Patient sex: F
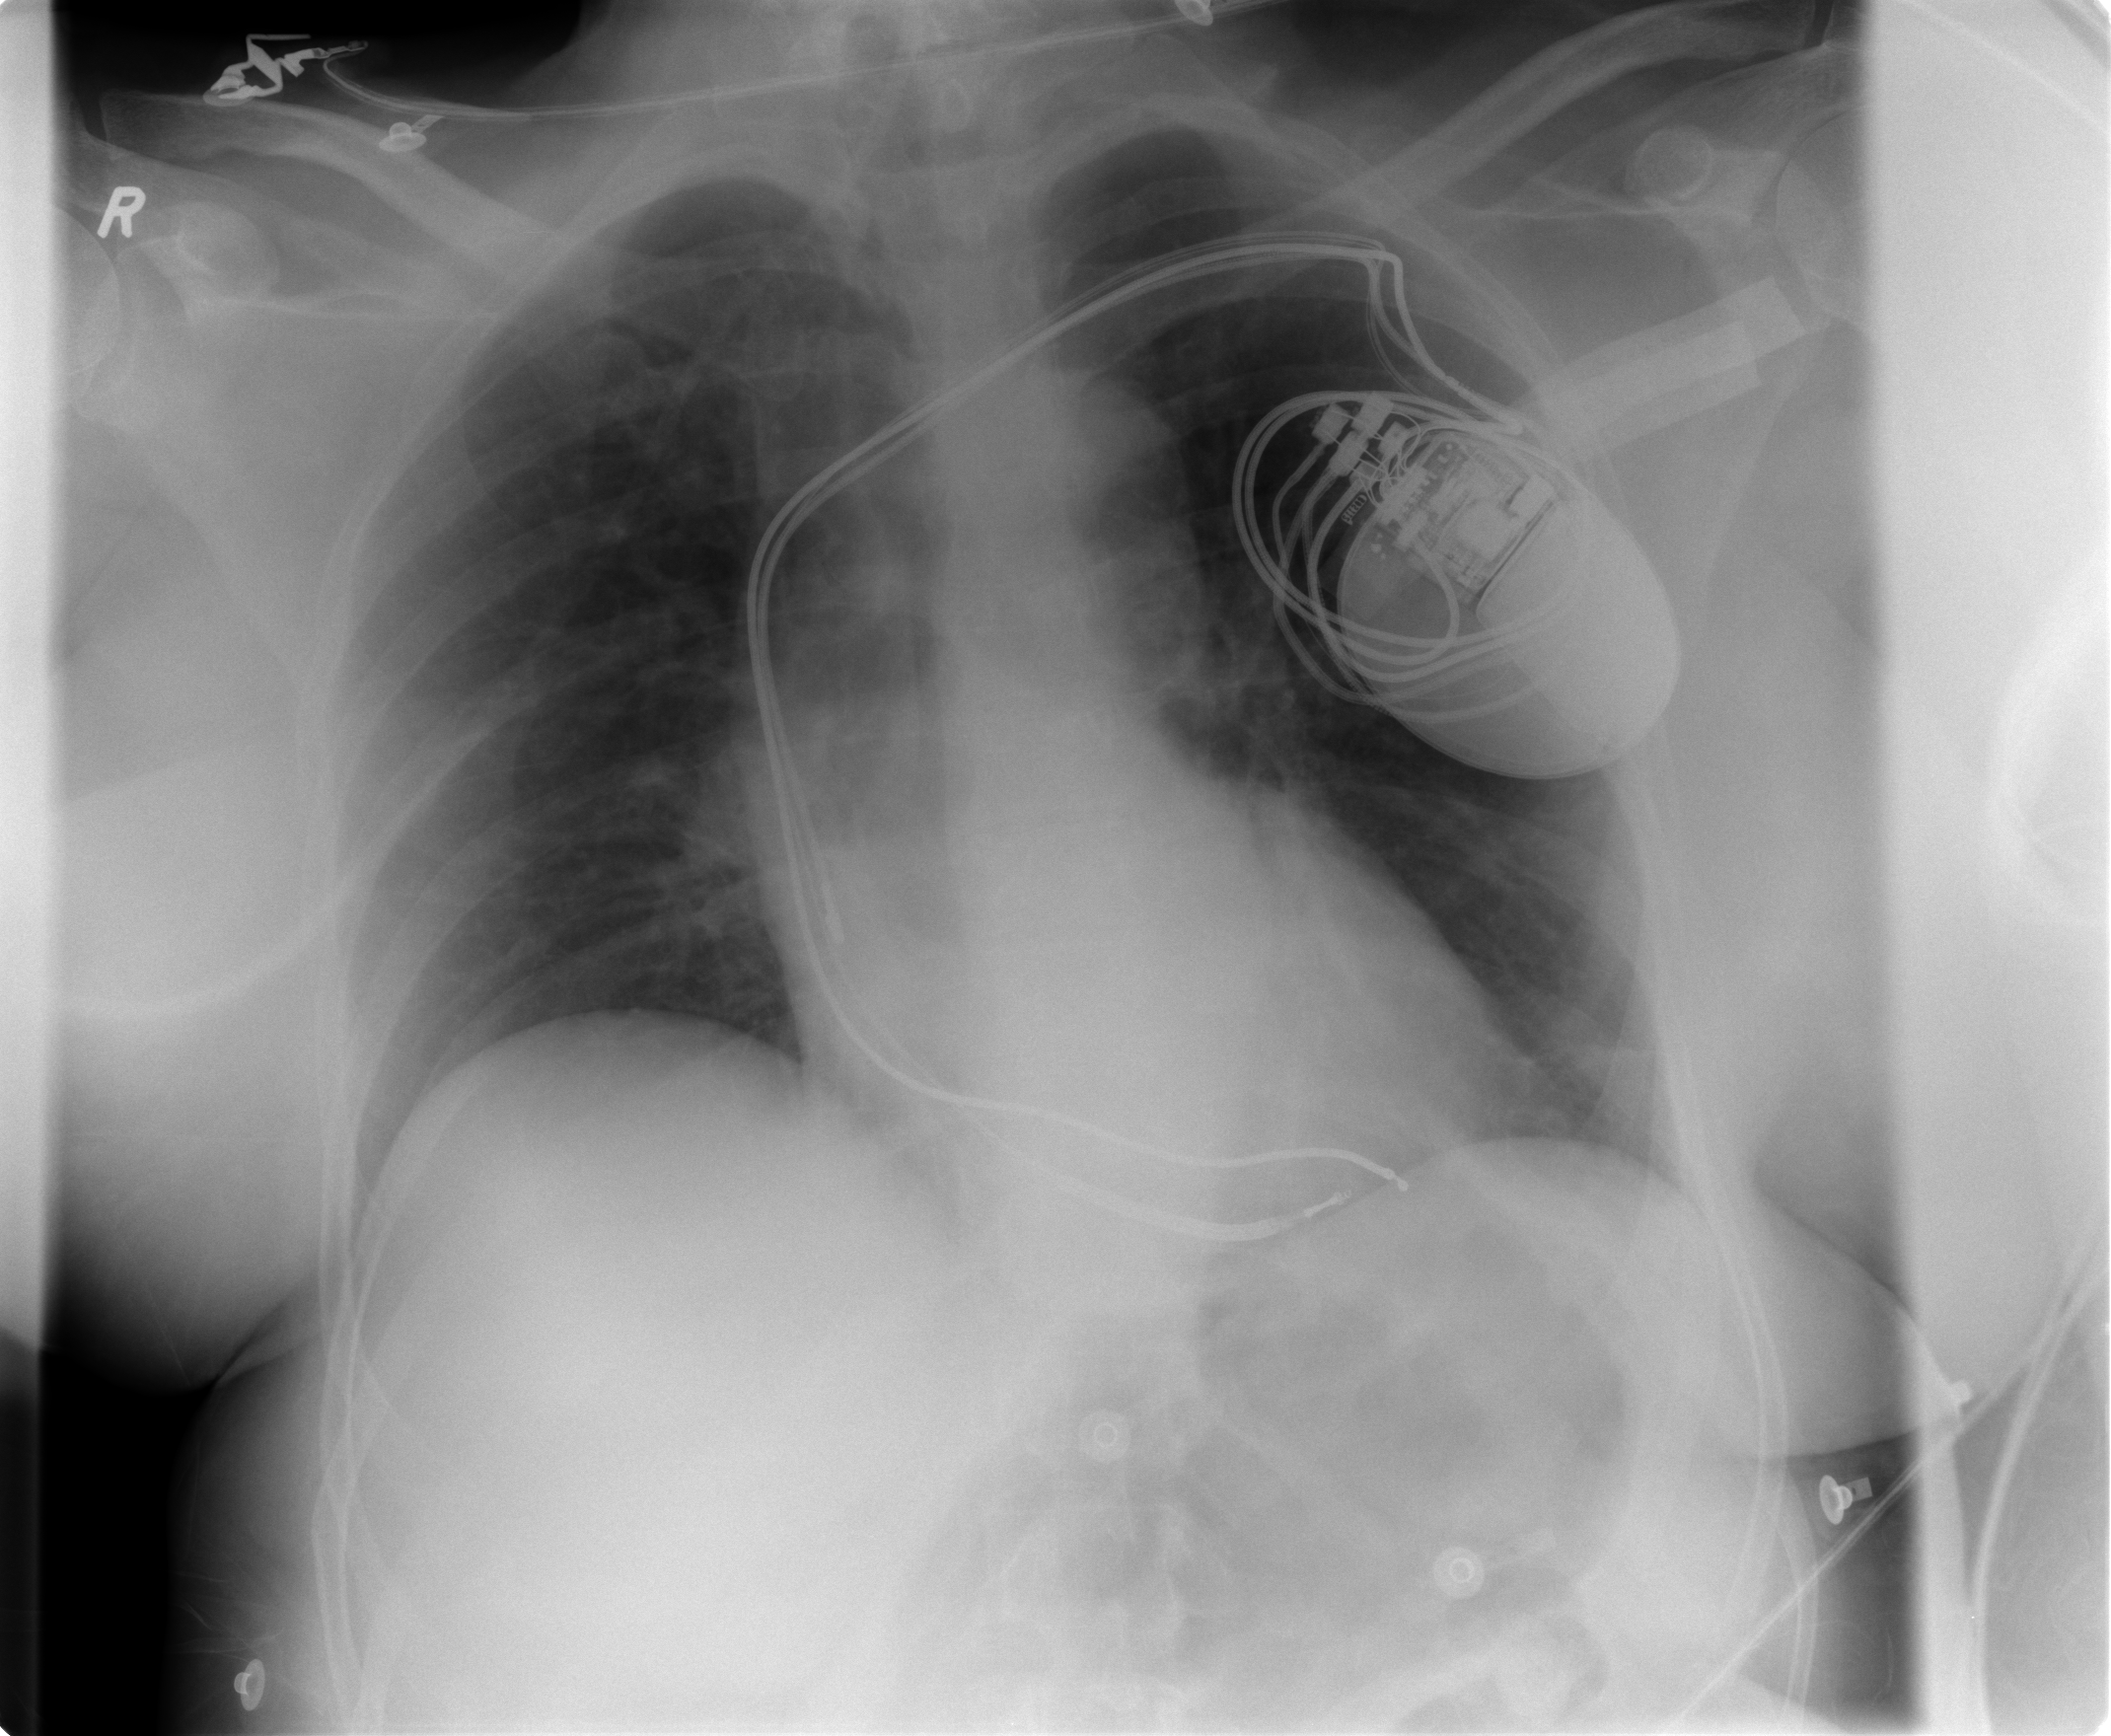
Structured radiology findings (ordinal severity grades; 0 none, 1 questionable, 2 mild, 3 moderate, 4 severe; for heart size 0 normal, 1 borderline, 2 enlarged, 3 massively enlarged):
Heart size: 1
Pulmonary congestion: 1
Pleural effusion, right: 0
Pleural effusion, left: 0
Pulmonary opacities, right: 0
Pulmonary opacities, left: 0
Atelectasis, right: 0
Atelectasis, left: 0